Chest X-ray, PA view. Patient: 74 years old, sex M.
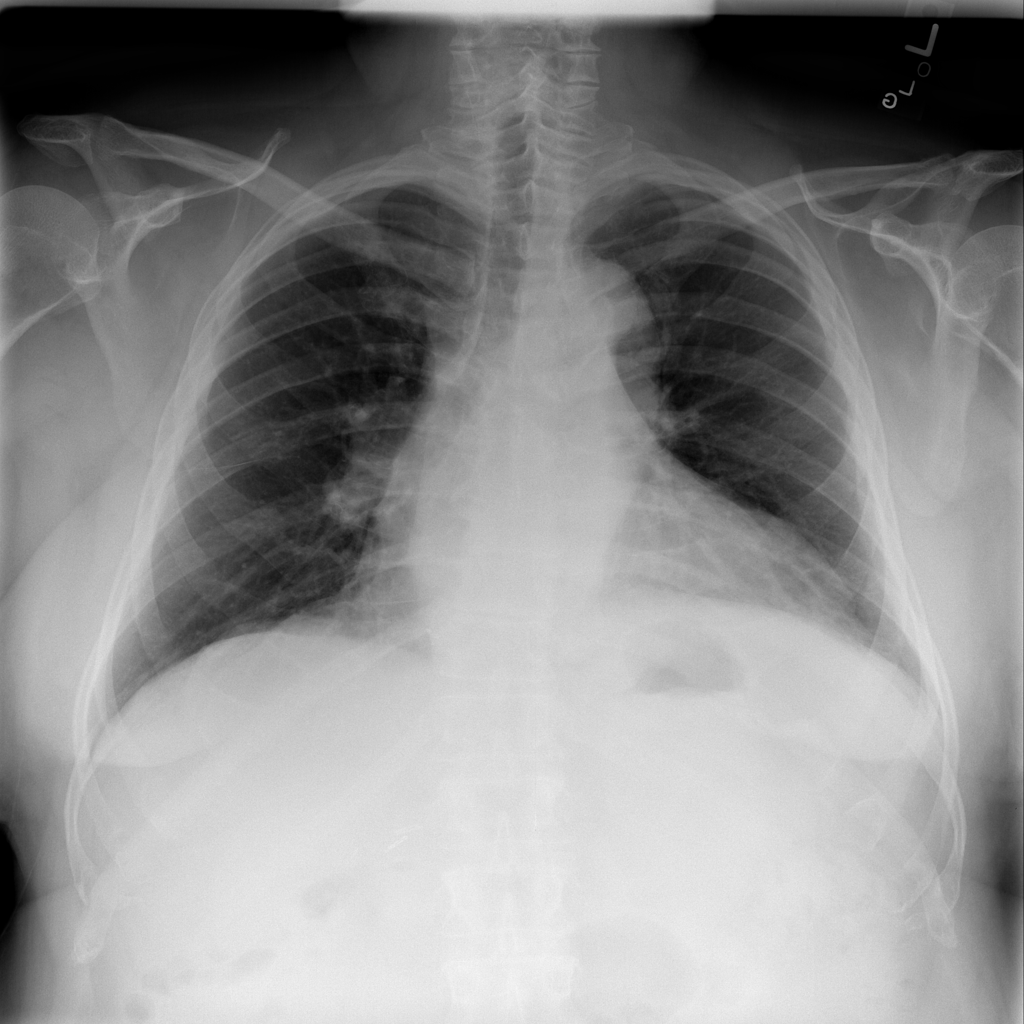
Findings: No Finding